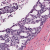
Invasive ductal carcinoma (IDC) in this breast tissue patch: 0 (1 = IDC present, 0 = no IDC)